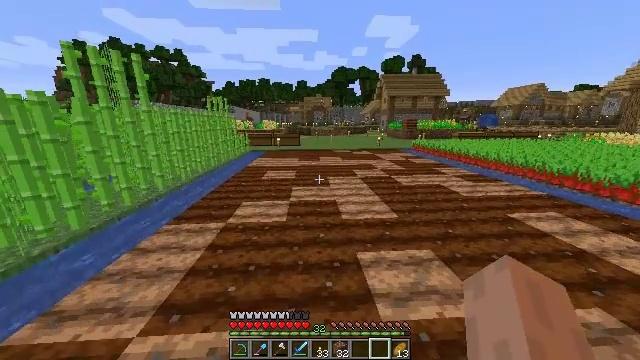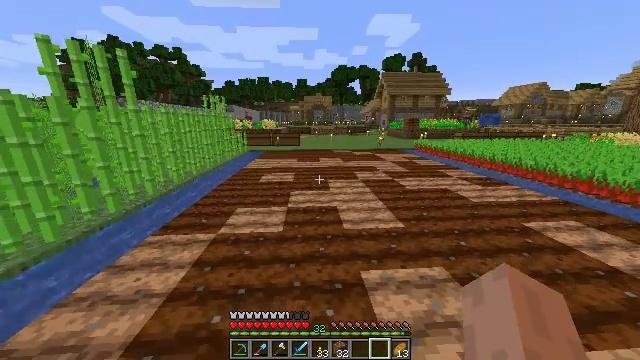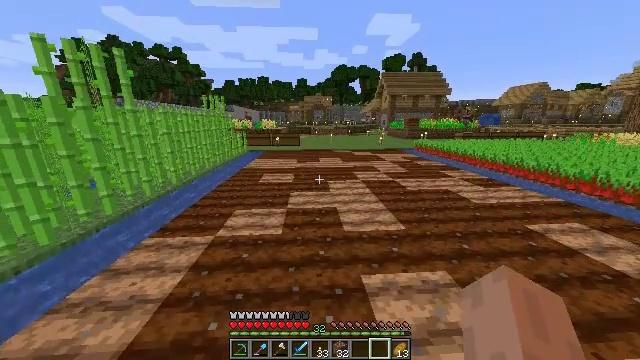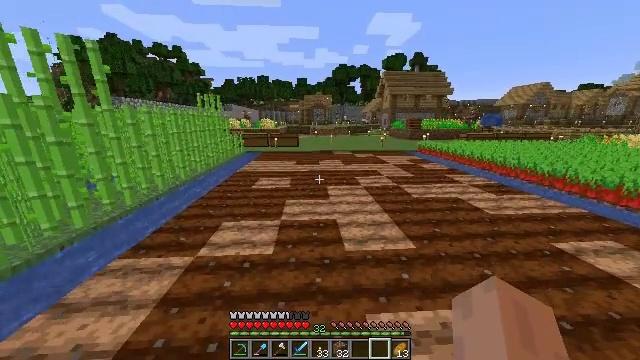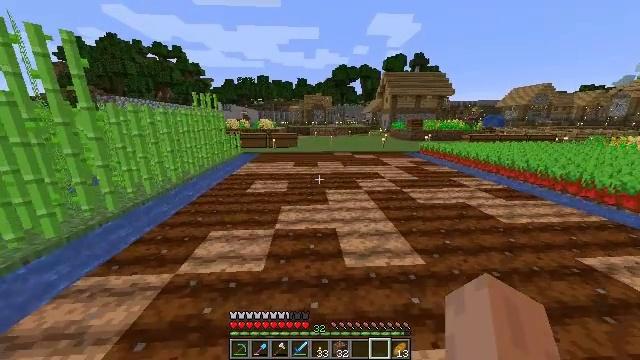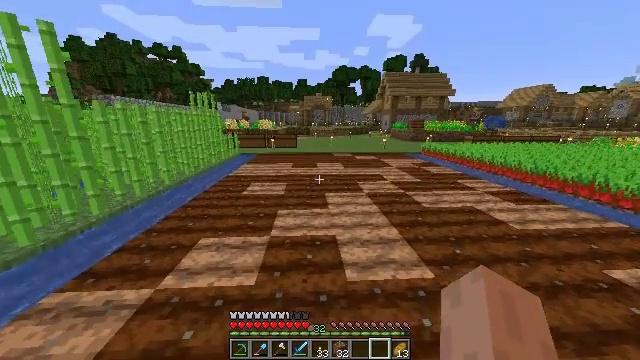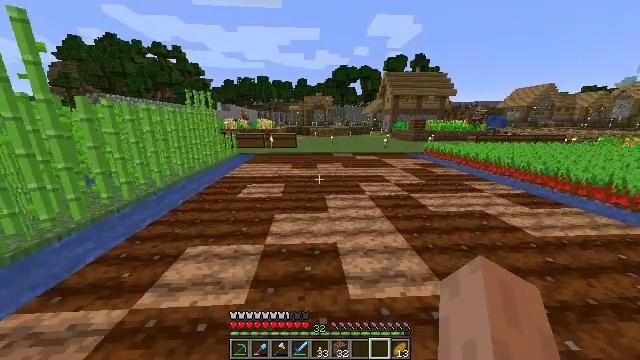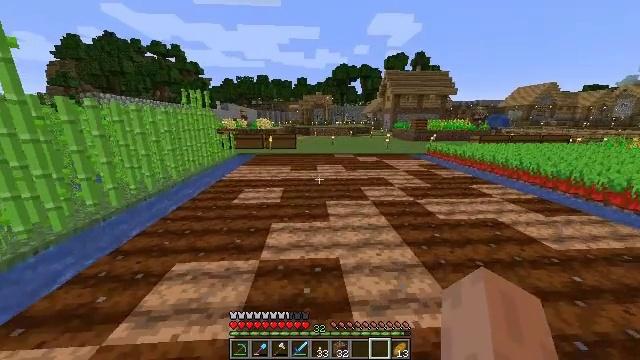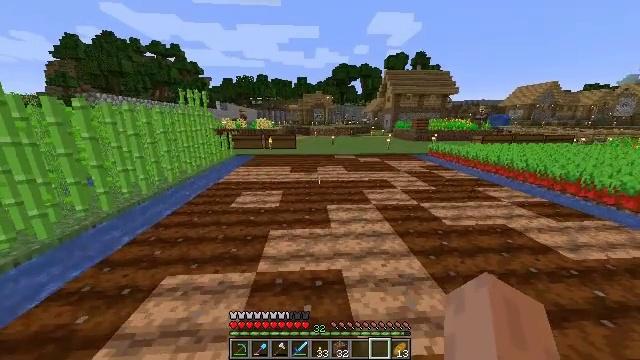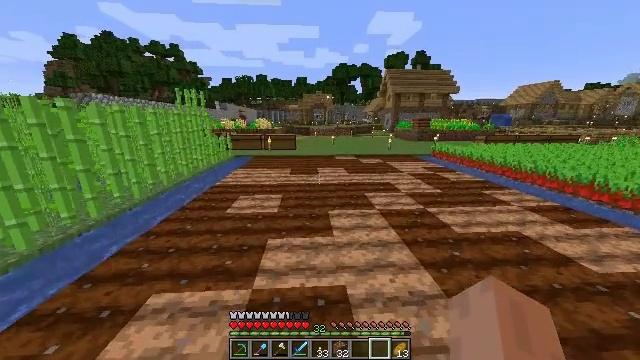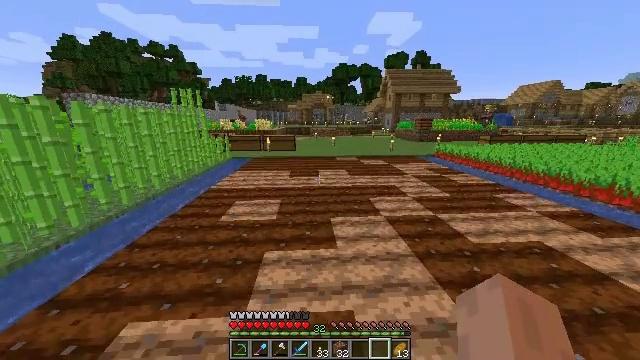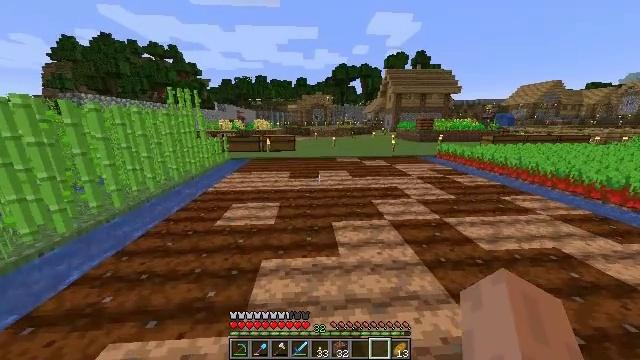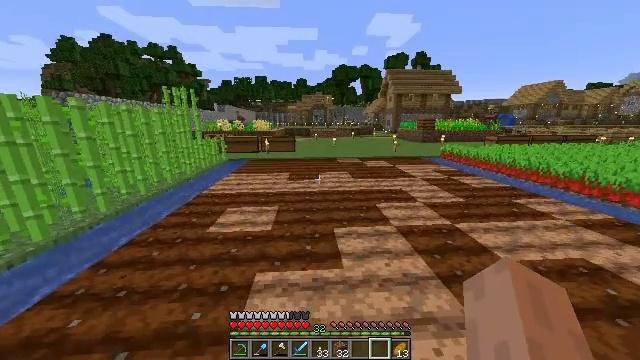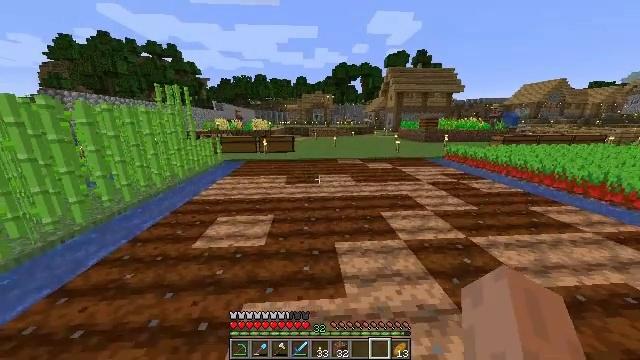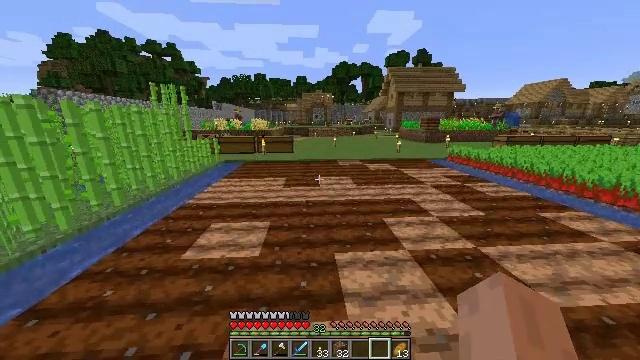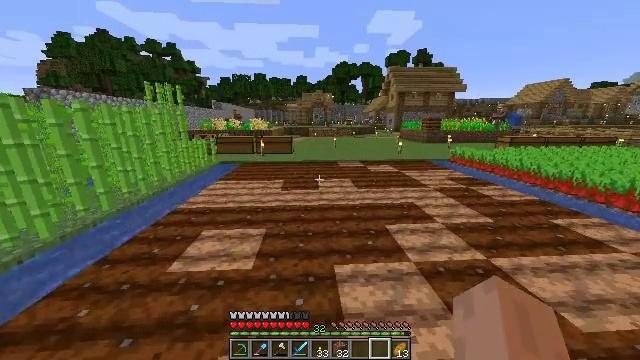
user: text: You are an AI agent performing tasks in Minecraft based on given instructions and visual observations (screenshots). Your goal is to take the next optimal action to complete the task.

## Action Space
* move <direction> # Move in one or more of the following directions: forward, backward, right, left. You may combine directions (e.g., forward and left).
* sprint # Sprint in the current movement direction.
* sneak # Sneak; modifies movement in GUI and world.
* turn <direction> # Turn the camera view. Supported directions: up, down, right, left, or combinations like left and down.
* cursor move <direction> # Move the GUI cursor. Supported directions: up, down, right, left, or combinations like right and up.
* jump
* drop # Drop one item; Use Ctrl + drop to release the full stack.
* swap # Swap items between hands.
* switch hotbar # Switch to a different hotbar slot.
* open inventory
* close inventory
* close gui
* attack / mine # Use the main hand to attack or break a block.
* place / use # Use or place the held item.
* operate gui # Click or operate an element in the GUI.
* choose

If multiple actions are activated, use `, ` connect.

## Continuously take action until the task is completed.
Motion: motion action
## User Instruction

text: Interact with the crafting table to craft an iron hoe.
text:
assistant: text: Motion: move forward, sprint
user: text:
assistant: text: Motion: move forward, sprint
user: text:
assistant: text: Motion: move forward, sprint
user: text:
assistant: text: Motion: move forward, sprint
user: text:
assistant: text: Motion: move forward, sprint
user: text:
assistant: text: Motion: move forward, sprint
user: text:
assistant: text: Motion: move forward, sprint
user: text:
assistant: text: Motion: move forward, sprint
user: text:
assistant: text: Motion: move forward, sprint
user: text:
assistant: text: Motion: move forward, sprint
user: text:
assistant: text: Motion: move forward, sprint
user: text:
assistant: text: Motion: move forward, sprint
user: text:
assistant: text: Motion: move forward, sprint
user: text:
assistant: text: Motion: move forward, sprint
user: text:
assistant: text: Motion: move forward, sprint
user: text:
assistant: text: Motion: move forward, sprint
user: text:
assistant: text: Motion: move forward, sprint
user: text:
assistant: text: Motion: move forward, sprint
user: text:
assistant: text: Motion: move forward, sprint
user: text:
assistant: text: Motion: move forward, sprint
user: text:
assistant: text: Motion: move forward, sprint
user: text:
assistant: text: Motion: move forward, sprint
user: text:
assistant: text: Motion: move forward, sprint
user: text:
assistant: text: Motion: move forward, sprint
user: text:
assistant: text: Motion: move forward, sprint
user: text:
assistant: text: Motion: move forward, sprint
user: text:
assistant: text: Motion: move forward, sprint, turn right
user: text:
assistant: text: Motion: move forward, sprint, turn right
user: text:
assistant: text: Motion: move forward, sprint, turn right
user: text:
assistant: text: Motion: move forward, sprint, turn right